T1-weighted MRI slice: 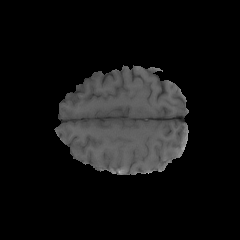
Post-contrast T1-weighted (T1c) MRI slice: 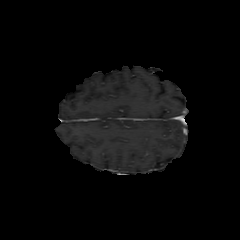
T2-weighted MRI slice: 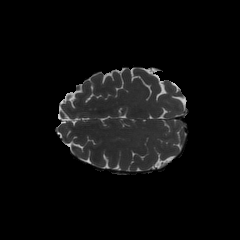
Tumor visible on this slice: no